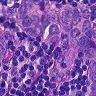
Metastatic tissue present: yes